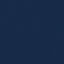
Label: SeaLake